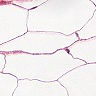
Metastatic tissue present: no